Interaction volume radius: 10 \u00c5
Interaction volume height: 10 \u00c5
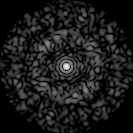
Disorder parameter: 0.837